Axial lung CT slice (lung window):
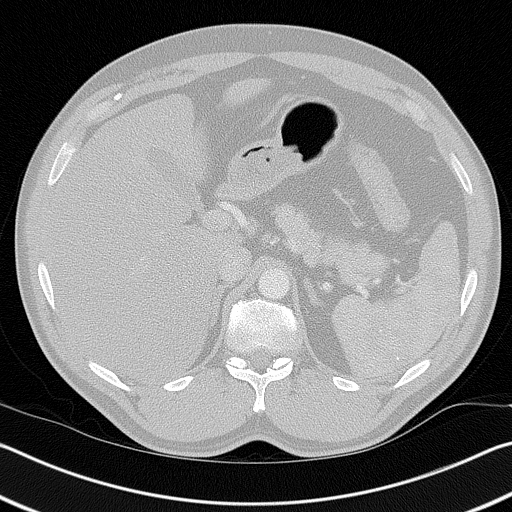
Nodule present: no